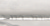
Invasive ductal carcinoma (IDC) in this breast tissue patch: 0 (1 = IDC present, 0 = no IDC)